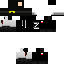
A female zombie skin with dark skin, wearing brown helmet dressed in a black hoodie and black pants, featuring a closed mouth.